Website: bh-photo
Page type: gifting
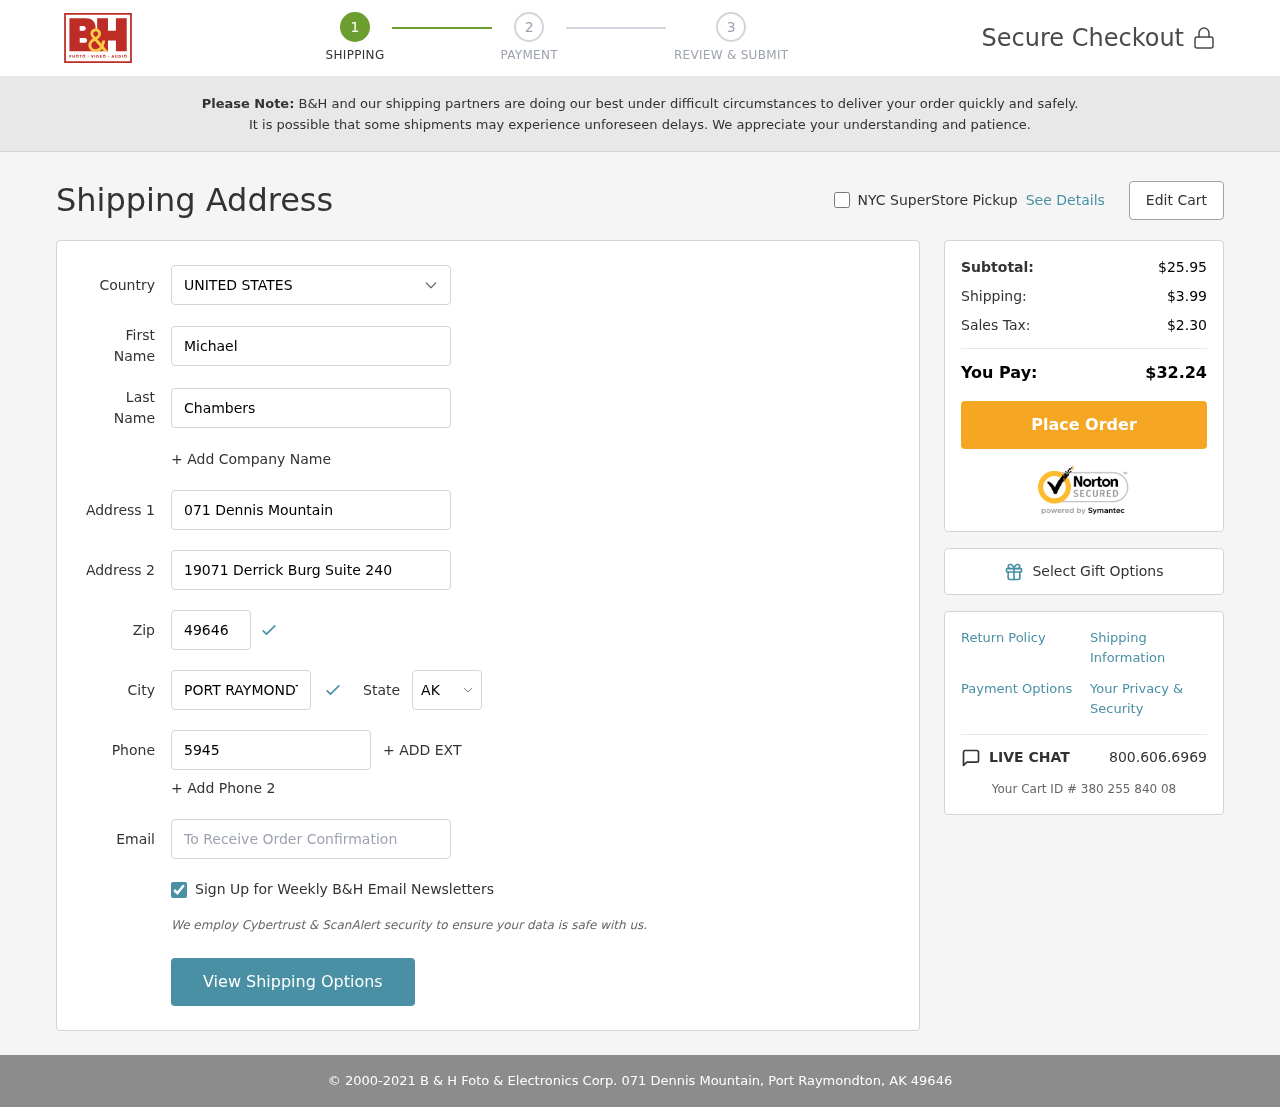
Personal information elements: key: PII_CITY
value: Port Raymondton
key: PII_COUNTRY
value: United States
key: PII_EMAIL
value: mchambers@yahoo.com
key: PII_FIRSTNAME
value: Michael
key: PII_LASTNAME
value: Chambers
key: PII_PHONE
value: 5945455602
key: PII_POSTCODE
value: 49646
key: PII_STATE_ABBR
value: AK
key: PII_STREET
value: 071 Dennis Mountain
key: PII_STREET2
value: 19071 Derrick Burg Suite 240
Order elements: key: ORDER_SUBTOTAL
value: $25.95
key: ORDER_SHIPPING_COST
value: $3.99
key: ORDER_TAX
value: $2.30
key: ORDER_TOTAL
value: $32.24
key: ORDER_ID
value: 380 255 840 08